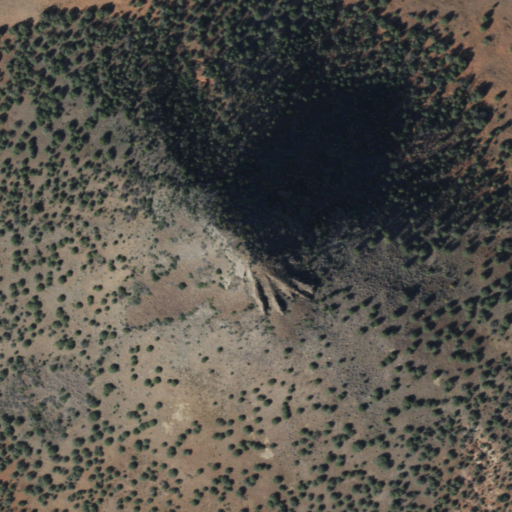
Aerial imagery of mountain in Arizona named Sugarloaf Butte containing evergreen forest and shrub